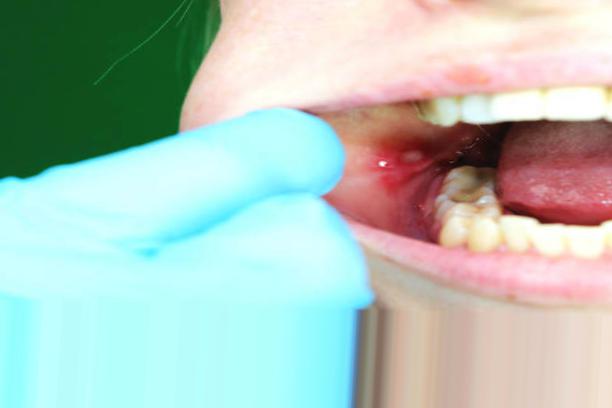
Condition: Mouth Ulcer